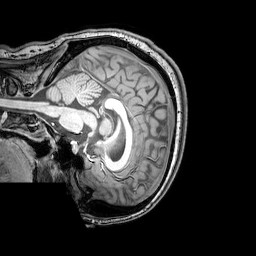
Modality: T1w
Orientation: sagittal
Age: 22
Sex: female
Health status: healthy
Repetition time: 0.081 s
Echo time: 0.037 s